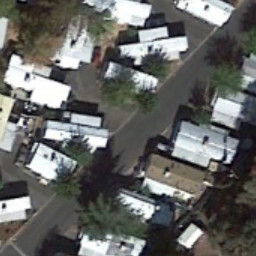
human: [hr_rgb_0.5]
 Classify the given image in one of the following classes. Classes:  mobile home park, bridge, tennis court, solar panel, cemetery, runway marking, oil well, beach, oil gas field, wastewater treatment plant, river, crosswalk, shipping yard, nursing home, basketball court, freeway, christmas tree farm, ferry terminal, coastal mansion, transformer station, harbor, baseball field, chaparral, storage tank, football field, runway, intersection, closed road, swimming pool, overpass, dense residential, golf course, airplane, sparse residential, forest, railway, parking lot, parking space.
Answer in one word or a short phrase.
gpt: mobile home park